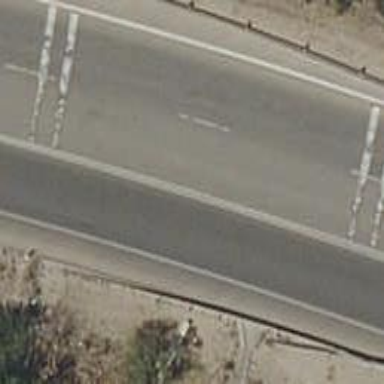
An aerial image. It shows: Primary highway.